Question: I am having problem aligning text vertically at the top of the span.
'vertical-align: top'; 'text-top' etc...do not work and it is span which is 'display: inline-block'.
Please have a look at the code and a snapshot of the output.
The output looks more like center aligned and not top aligned.
Would be greatful if someone could help.
'''
<span id="myspan" contenteditable="true" style="font-size:30px;"
class="textImage" >
This is text inside the span
</span>
<button id="mybutton" type="button">Increase Font</button>
'''
css:
'''
.textImage
{
border: solid 4px #000000;
min-height: 20px;
min-width: 240px;
display: inline-block;
font-family: Arial;
color: red;
vertical-align: text-top;
}
'''
Javascript:
'''
$("#mybutton").click(function(event) {
document.getElementById("myspan").style.fontSize =
(parseInt(document.getElementById("myspan").style.fontSize, 10)
+ parseInt(4, 10)) + 'px';
});
'''

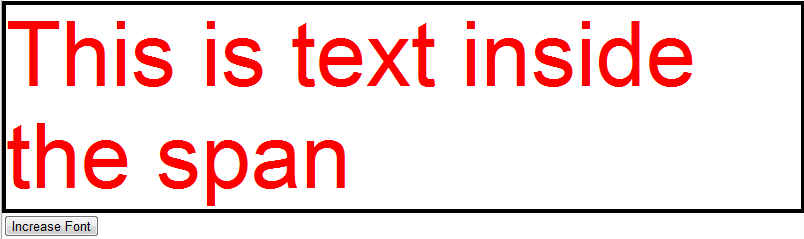
Answer: Most fonts take up more height for each character than that visibly taken by say the character T. You'll be able to see this clearly if you select some text. The height of the selection should give you an idea about the actual height of each character in the font you've used. If the selection highlight is seen as touching the inside top of your span, that means the text is indeed top aligned. If you notice any gap between the top of the selection and the inner top of your span, you should be able to correct that by removing any 'padding-top' given to the span.